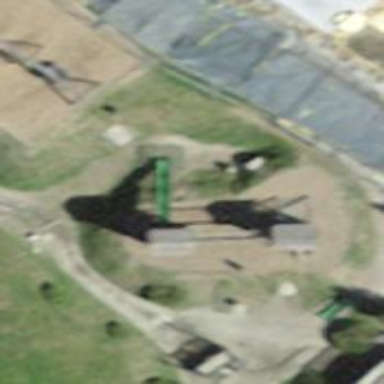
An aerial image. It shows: Playground with slide.